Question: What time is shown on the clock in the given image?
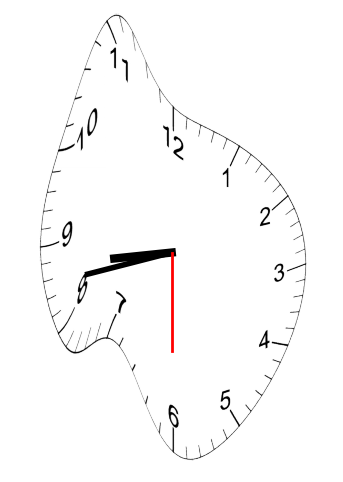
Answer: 08:42:30